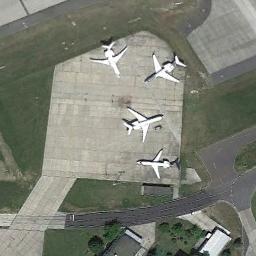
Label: airplane